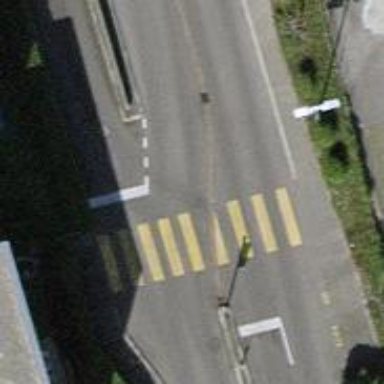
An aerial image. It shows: Zebra crossing on the road.